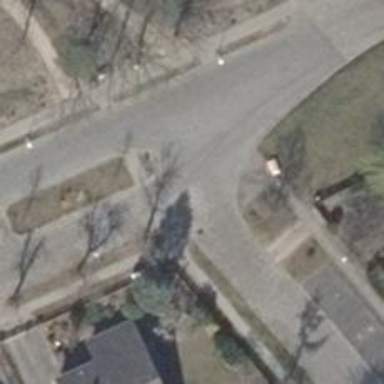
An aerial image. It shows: Residential road.